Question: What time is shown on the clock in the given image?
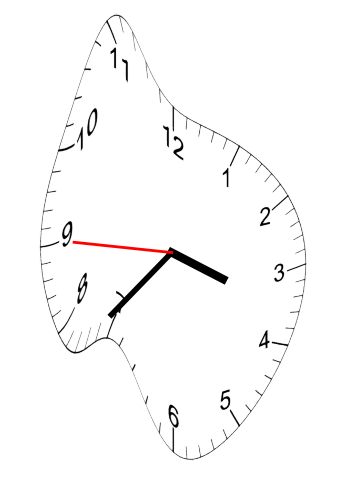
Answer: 03:36:45